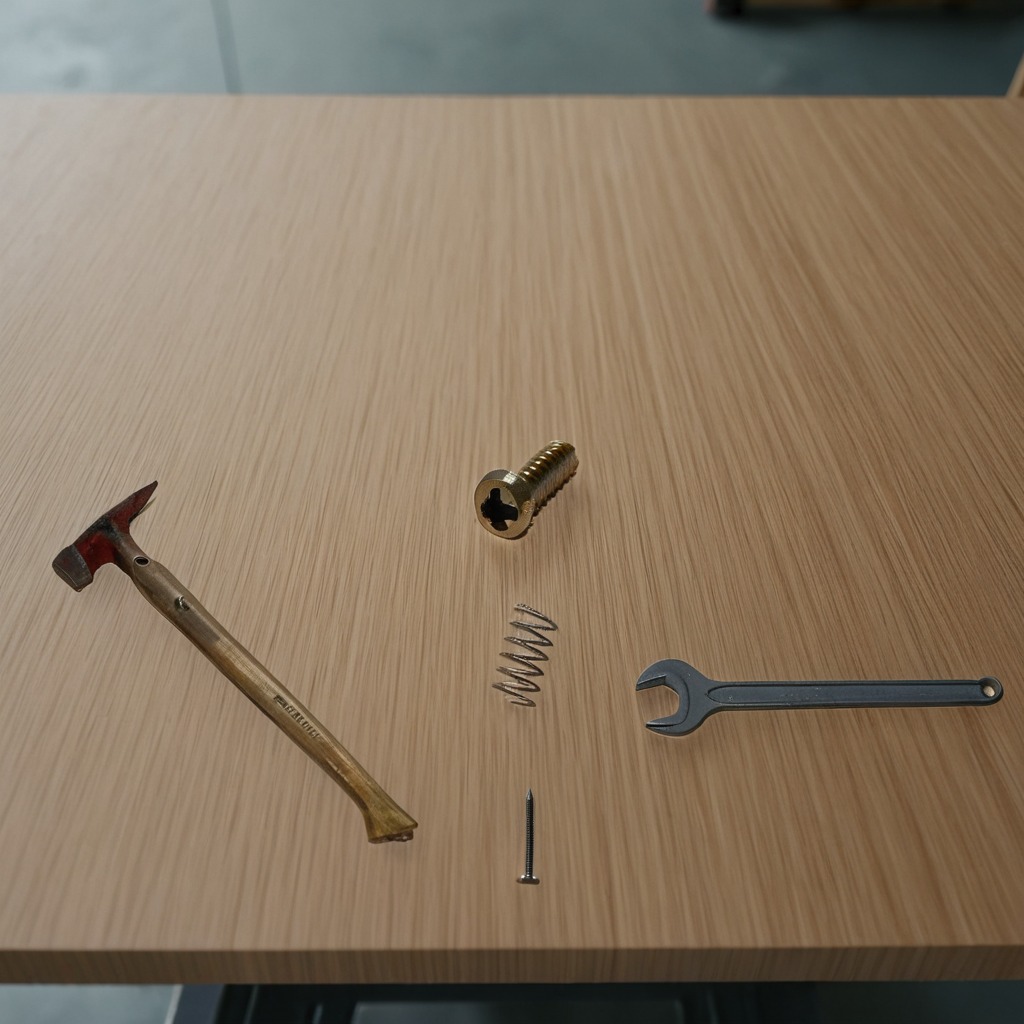
A metal machine screw, a hammer, an iron nail, a coiled metal spring, and a wrench are lying on the workbench inside a coastal fishing gear workshop.